Field crop: maize
Growth stage: 1
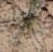
Species: salsola